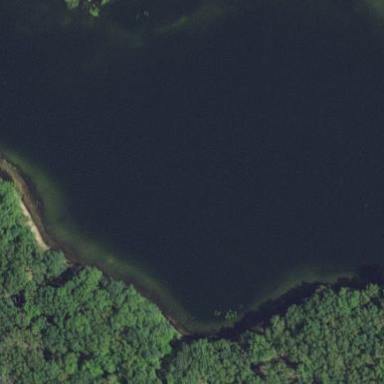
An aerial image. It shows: Beautiful lake surrounded by nature.